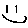
Label: smiley face